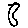
Label: moon